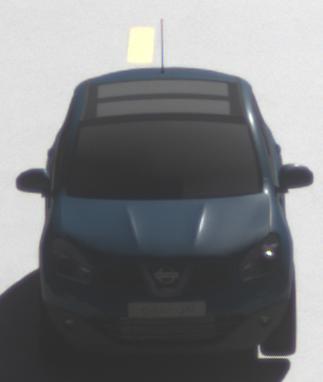
Make: Nissan
Model: Qashqai 1.6
Detailed model: Qashqai (J10)
Model produced from: 2010/03
Model produced until: 2010/08
Doors: 5
Color: blue
Road condition: dry road
Daytime: morning or afternoon
Contrast: high contrast